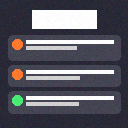
Screen state: on